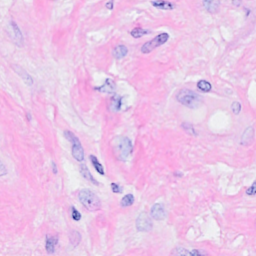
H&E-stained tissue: Breast